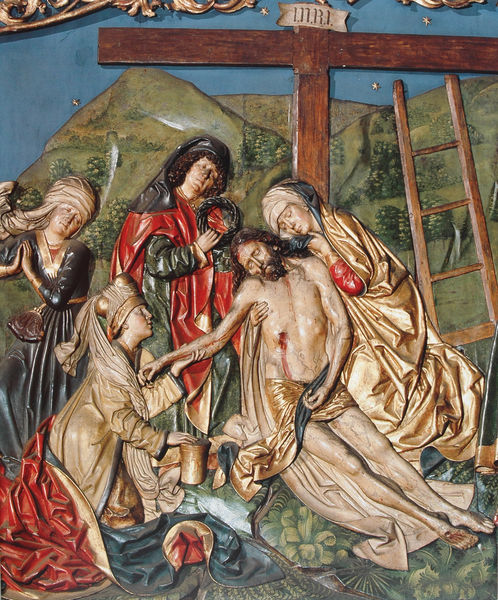
Titel: Hochaltar, Flachrelief des geschlossenen Altares, Kreuzabnahme (Detail)
Künstler: Veit Stoß
Standort: Krakau
Institution: Pfarrkirche Maria Himmelfahrt
Schlagwörter: baum, berg, blau, gruppe, haut, himmel, körper, nackt, schurz, wunde, bäume, frauen, gelb, grün, landschaft, ocker, braun, frisur, haar, holz, kleider, gras, rot, schleier, tuch, beige, haube, bart, arme, barock, falten, inkarnat, johannes, kleidung, leiche, tod, tot, toter, trauer, vollbart, hände, hügel, busch, gewand, gold, mantel, tücher, gewänder, pflanzen, gotik, krone, locken, krug, skulptur, hellblau, relief, farbig, liegen, berge, gebirge, farbe, leiter, tafel, dunkelblau, gefaltet, kopftuch, inschrift, glanz, lack, balken, faltenwurf, nagel, bemalt, becher, gefäß, blut, lendentuch, dose, vergoldet, kreuz, sprossen, weinen, sterne, stich, gebet, altar, schnitzerei, maserung, leib, gotisch, christus, jesus, kreuzabnahme, kreuzigung, leichnam, pieta, wunden, wundmal, leid, schmerz, mittelalter, andacht, kruzifix, heilige, gefasst, jünger, maria, magdalena, beweinung, maria magdalena, salbgefäß, turban, lackiert, fassung, dornenkrone, grablegung, vergoldung, marien, christi, josef, ringen, salbe, maßwerk, steige, abnahme, golgotha, passion, seitenwunde, golgatha, inri, schmerzensmann, muttergottes, klage, flachrelief, farbige fassung, geolden, naria, passsion christi, uhmang, ltar, elief, arimatäa, gebetshaltung, 16. jahrhundert